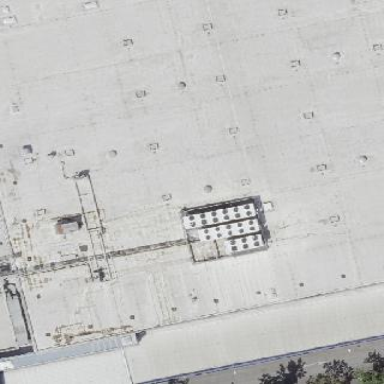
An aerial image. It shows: Part of the building is designated for commercial use.